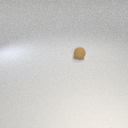
small brown rubber sphere